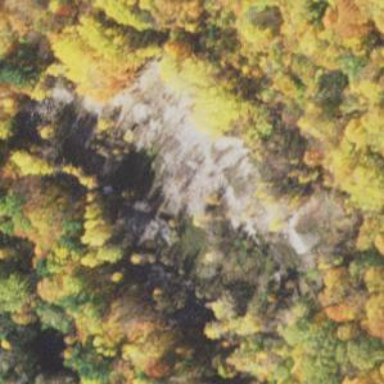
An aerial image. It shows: Quarry area.